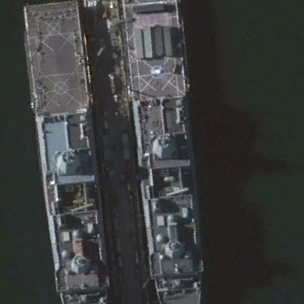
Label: combat